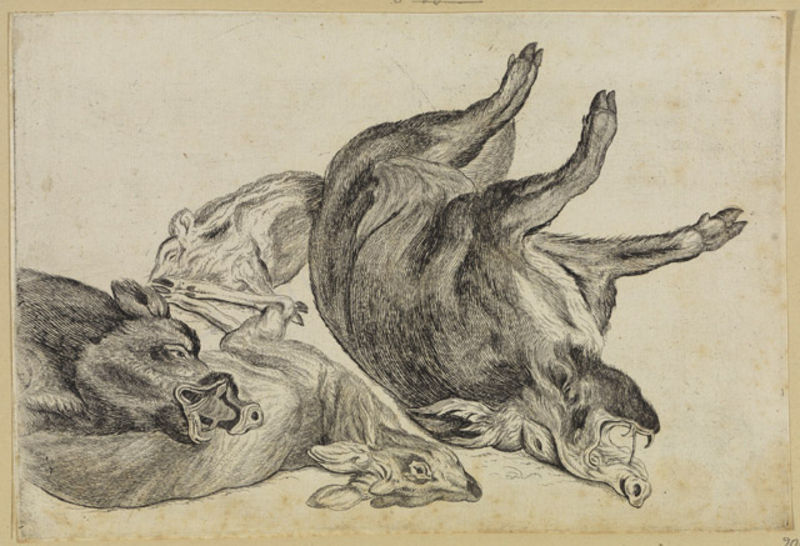
Titel: Drei Wildschweine und ein Reh
Künstler: Wenzel Hollar
Standort: Karlsruhe
Institution: Staatliche Kunsthalle Karlsruhe
Schlagwörter: dunkel, körper, schatten, weiß, gelb, hell, licht, rücken, schwarz, skizze, zeichnung, tier, tiere, beige, augen, leiche, mord, rahmen, tod, tot, trauer, bild, drei, familie, blatt, ohren, traurig, wald, hase, stilleben, stillleben, beine, fell, huf, hufe, papier, liegen, studie, grafik, graphik, schweine, angst, wild, essen, münder, pfoten, liegend, vier, schwein, kohle, druck, schwarz-weiss, schraffur, radierung, stich, leichen, mäuler, bleistift, jagd, hufen, zähne, beute, erlegt, jagdstilleben, jagdstillleben, jäger, kitz, läufe, reh, rehe, schnauze, strecke, leid, leiden, maul, getötet, jagt, opfer, wildschwein, skizzen, kupferstich, tierstillleben, gezeichnet, eber, zeichnng, graphi, ferkel, keiler, hauer, wildschweine, kadaver, wildbret, stoßzähne, rehbock, erlegen, grfik, tote tiere, ppier, wildsau, trophähe, borsten, bache, schwarz#, frischling, awald, jagdopfer, stößer, kirtz, müler, scharrafur, frischli g, rebock, trofähe, eber jagd tiere tierstillleben reh, eber reh, beue